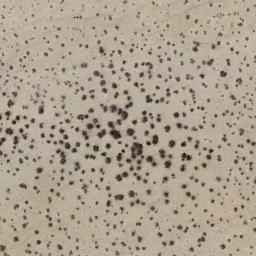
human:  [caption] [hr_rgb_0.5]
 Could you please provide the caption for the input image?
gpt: Chaparral is sparsely distributed on the sand .

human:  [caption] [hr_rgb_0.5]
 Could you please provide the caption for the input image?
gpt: A lot of small chaparrals grow in the desert .

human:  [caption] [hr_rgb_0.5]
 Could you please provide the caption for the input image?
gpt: There are many bushes make up the chaparral on the desert .

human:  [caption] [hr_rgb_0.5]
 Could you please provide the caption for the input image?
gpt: Only scattered weeds can be seen in this desert .

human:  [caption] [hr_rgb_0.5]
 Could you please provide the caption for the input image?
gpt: The middle of the chaparral is dense .